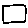
Label: square